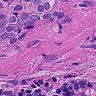
Metastatic tissue present: yes